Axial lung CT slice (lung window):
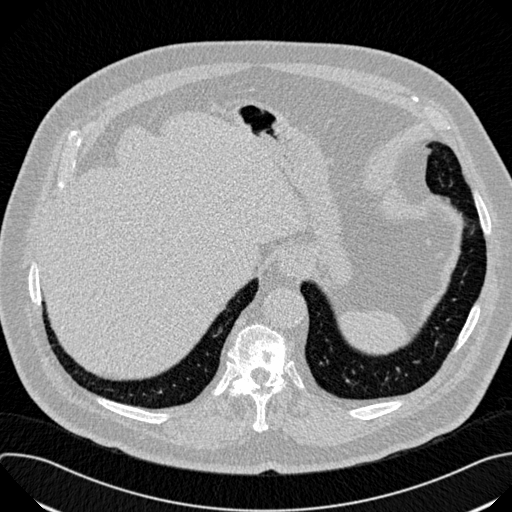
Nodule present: no